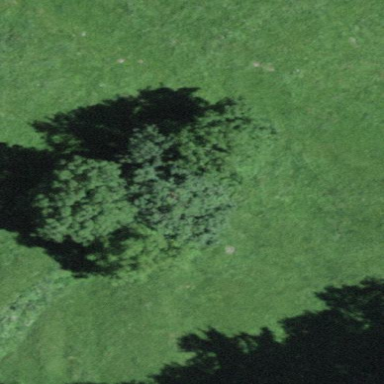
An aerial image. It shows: Forest area.